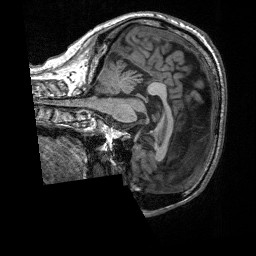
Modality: T1w
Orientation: sagittal
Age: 67
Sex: male
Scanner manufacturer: siemens
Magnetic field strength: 3 T
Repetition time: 2.4 s
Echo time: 0.00226 s